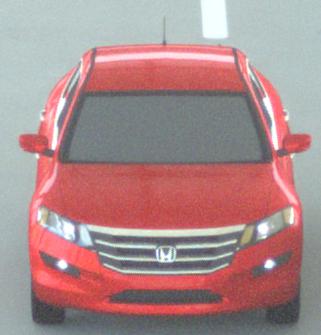
Make: Honda
Model: Crosstour
Detailed model: -
Model produced from: 2009
Model produced until: 2012
Doors: 4
Color: red
Road condition: dry road
Daytime: morning or afternoon
Contrast: low contrast